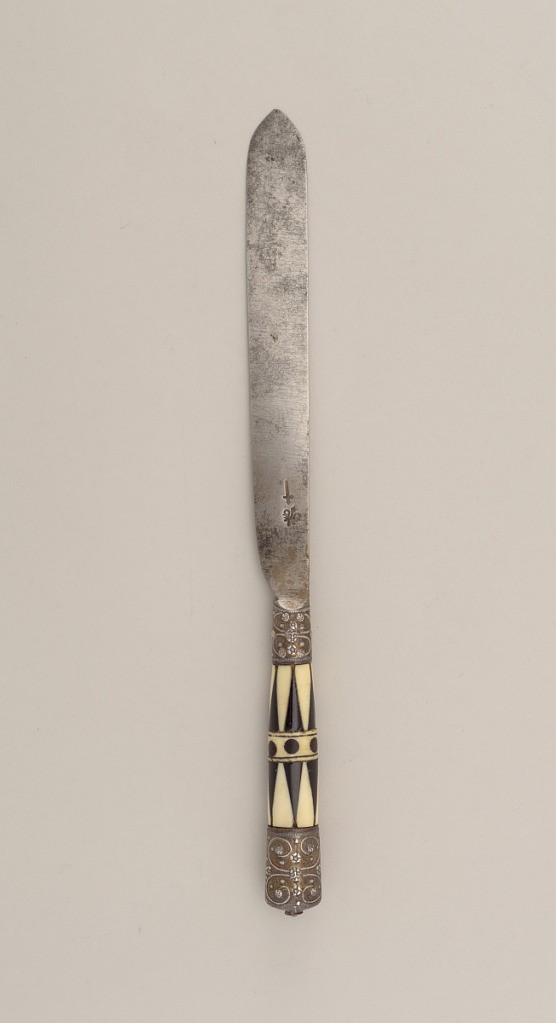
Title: Knife with Triangular Pattern Ivory and Bone Handle
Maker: London Cutler's Company
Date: ca. 1610
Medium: steel, silver, gold, ivory, bone
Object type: knife
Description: Blade with straight sides and leaf-shaped point, hollow bolster. Ferrules silver-gilt with floral pattern. Tapered handles of ivory and bone inlaid in triangular pattern. In middle of handle black inlaid dots and two horizontal bands. Silver-gilt caps with floral pattern on end of handle.